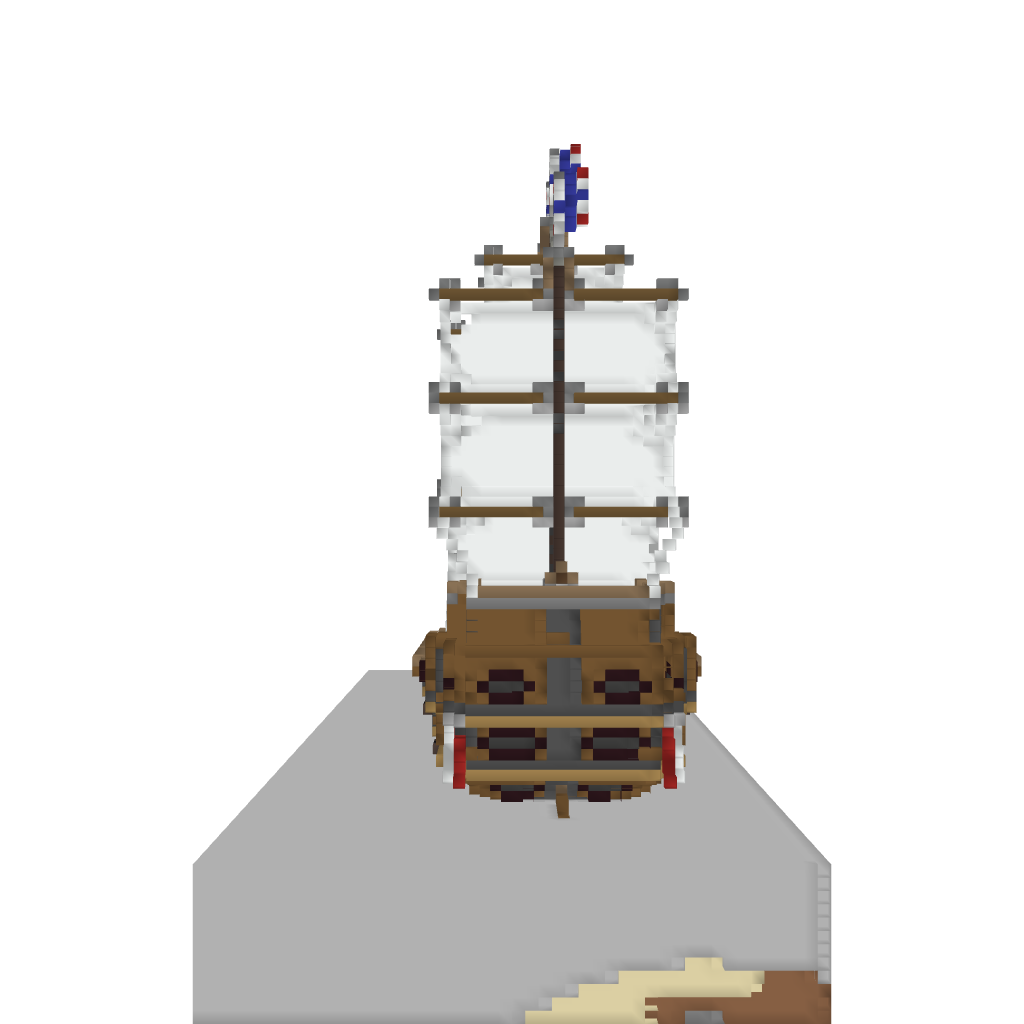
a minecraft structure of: Creative Temper's Trading Ship